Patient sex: M
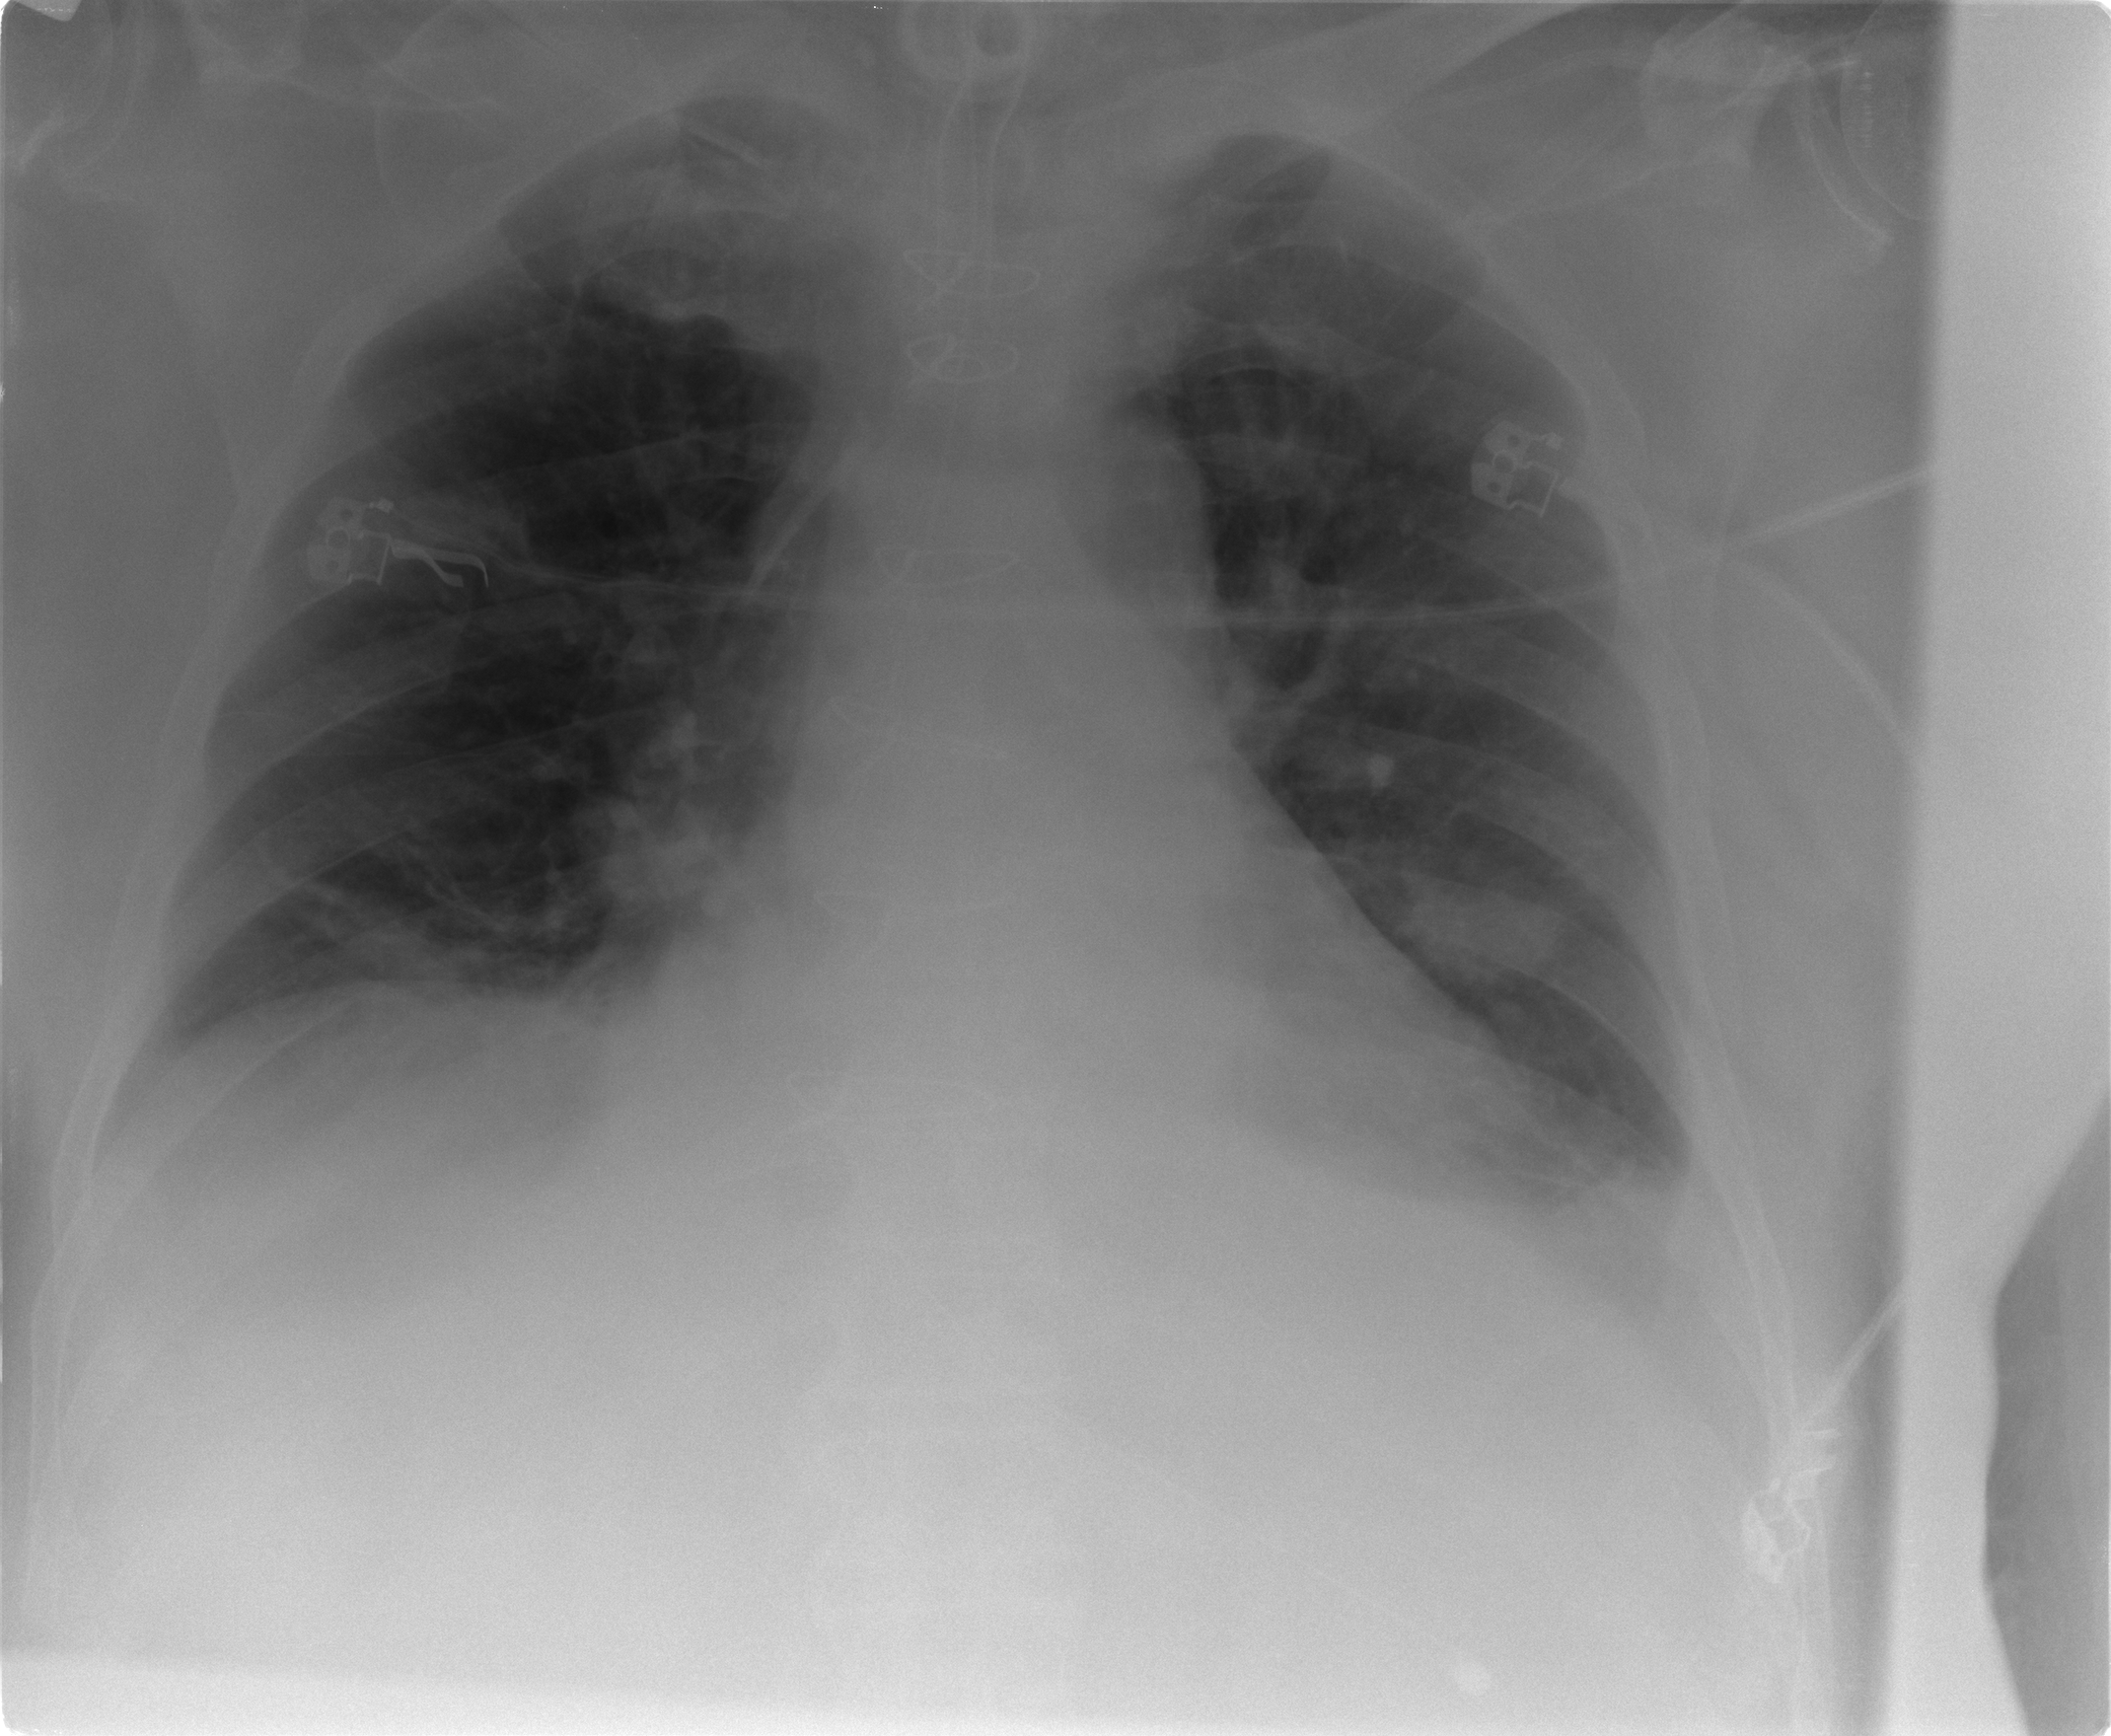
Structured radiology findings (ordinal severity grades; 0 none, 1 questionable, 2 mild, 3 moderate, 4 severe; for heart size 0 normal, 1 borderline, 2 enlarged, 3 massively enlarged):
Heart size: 2
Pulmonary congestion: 1
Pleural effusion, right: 0
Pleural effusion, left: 2
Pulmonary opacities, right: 0
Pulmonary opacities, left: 0
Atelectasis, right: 2
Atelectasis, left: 2